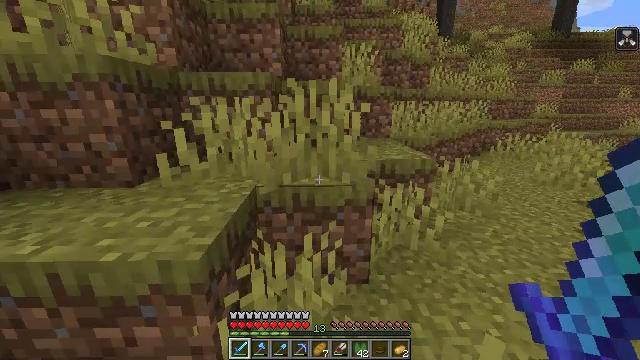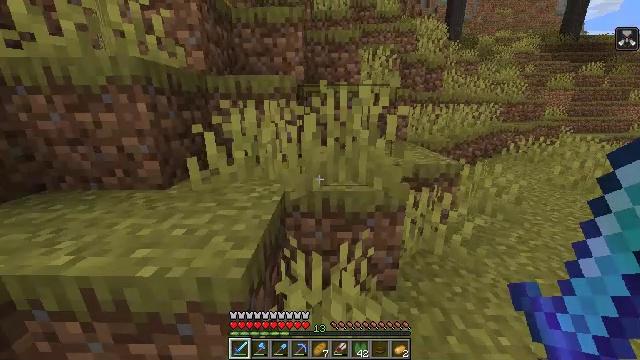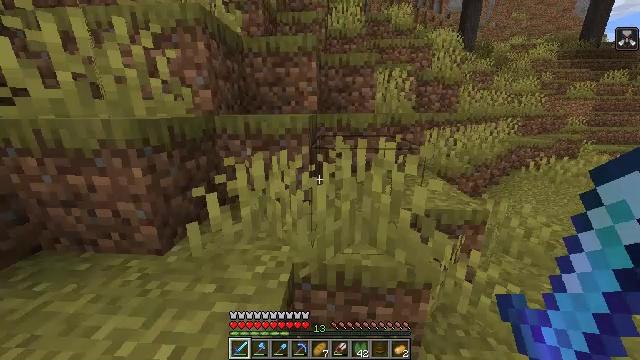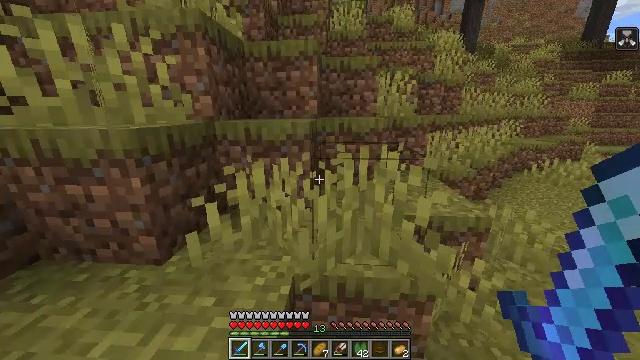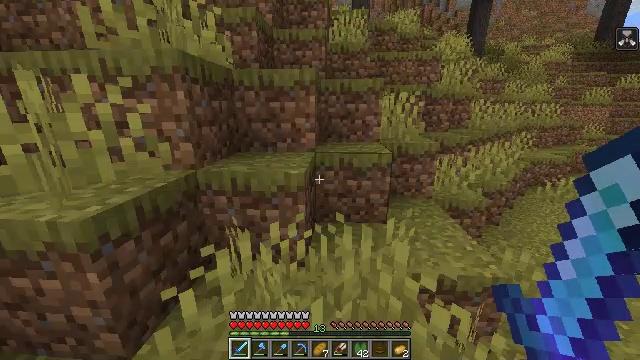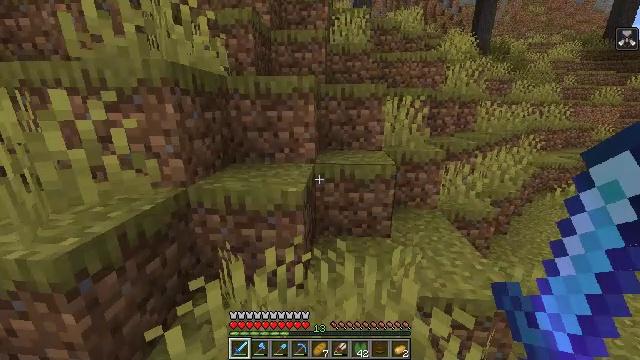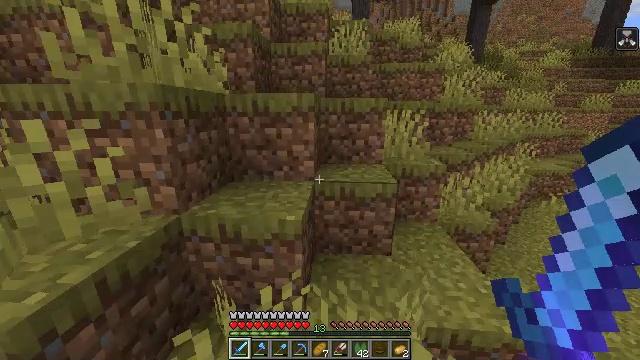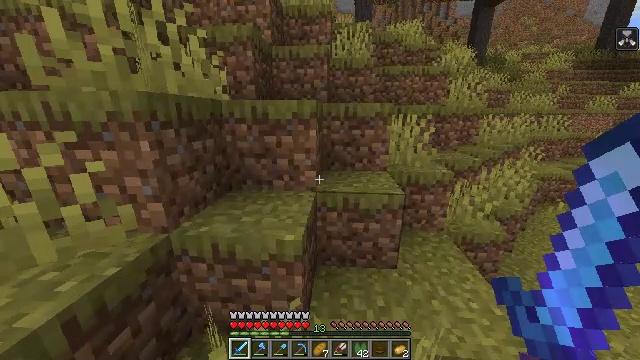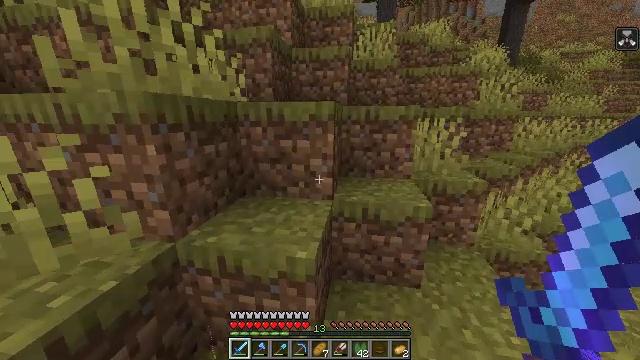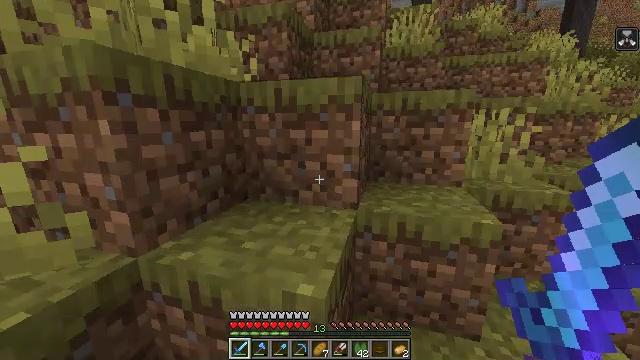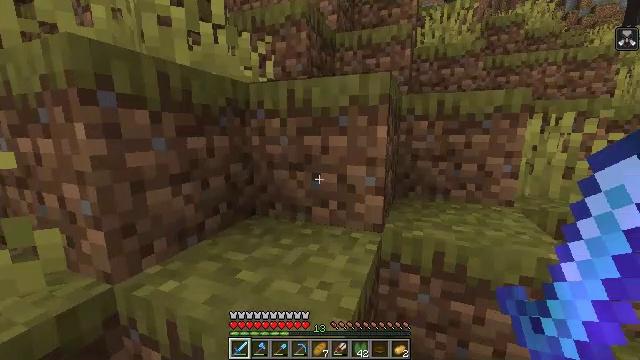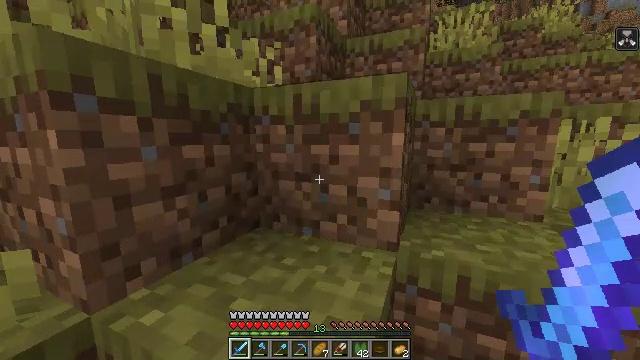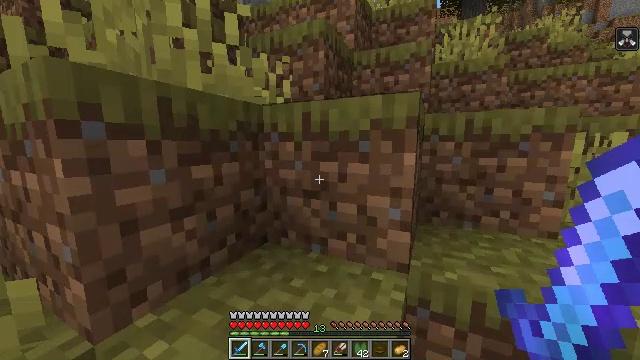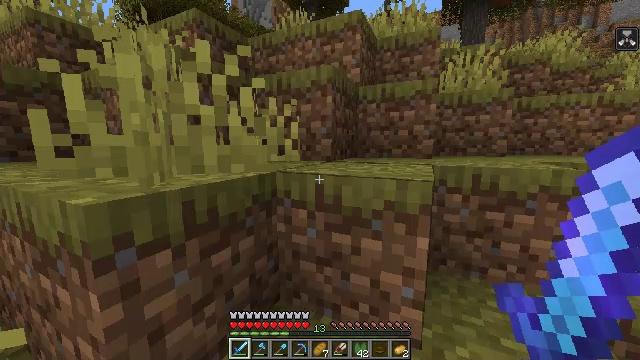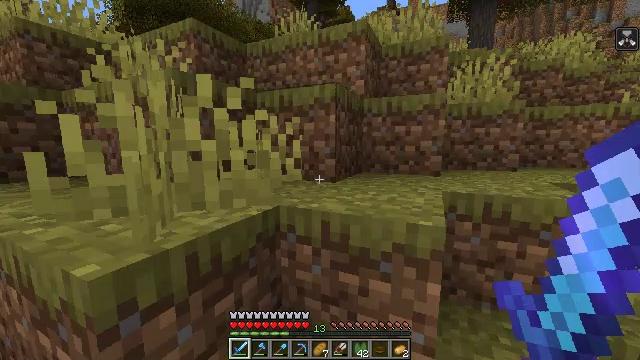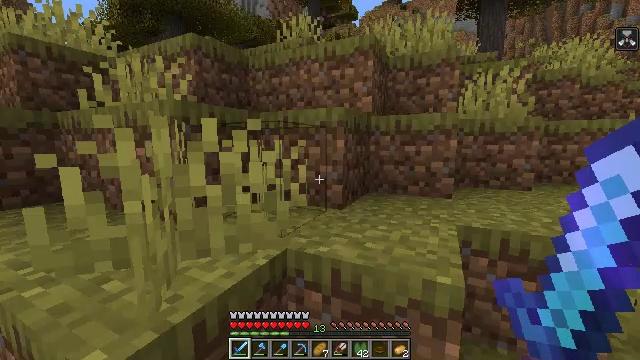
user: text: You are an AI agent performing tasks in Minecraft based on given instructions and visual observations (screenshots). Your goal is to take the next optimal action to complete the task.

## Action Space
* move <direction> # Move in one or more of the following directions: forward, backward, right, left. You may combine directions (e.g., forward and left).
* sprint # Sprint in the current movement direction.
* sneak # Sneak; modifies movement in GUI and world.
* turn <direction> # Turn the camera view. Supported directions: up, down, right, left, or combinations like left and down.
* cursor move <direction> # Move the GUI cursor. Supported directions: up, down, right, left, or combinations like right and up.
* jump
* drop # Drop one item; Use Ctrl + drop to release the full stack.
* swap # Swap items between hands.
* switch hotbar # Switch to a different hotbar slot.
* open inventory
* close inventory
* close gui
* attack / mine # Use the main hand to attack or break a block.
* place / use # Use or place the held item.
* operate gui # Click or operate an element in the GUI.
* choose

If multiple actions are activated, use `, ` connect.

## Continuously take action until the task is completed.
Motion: motion action
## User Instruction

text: Remove a bowl from the inventory.
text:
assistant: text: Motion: move forward and move left, turn left
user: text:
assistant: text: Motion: move forward and move left, turn left, jump
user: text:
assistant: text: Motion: move forward and move left, jump
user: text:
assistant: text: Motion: move forward and move left, jump
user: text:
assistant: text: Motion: move forward, jump
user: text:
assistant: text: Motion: move forward, jump
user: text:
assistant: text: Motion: move forward, jump
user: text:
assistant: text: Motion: move forward, turn left, jump
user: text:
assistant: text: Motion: move forward, turn left and up, jump
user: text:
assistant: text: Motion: move forward, turn left and up, jump
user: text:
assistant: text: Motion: move forward, turn left and up, jump
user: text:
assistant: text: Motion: move forward, turn left, jump
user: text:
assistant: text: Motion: move forward, jump
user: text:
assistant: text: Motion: move forward, jump
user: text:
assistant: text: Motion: move forward, jump
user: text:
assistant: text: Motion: move forward, jump
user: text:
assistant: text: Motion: move forward, jump
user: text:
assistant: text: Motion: move forward, jump
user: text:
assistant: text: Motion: move forward, jump
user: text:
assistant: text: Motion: move forward, turn left and up, jump
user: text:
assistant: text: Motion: move forward, turn up, jump
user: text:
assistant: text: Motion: move forward, jump
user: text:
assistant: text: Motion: move forward, jump
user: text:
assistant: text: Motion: move forward, jump
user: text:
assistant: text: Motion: move forward and move left, jump
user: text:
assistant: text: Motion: move forward and move left, jump
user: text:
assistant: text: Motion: move forward and move left, jump
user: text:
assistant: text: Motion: move forward and move left, jump
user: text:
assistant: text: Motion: move forward and move left, jump
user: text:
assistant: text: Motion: move forward and move left, jump